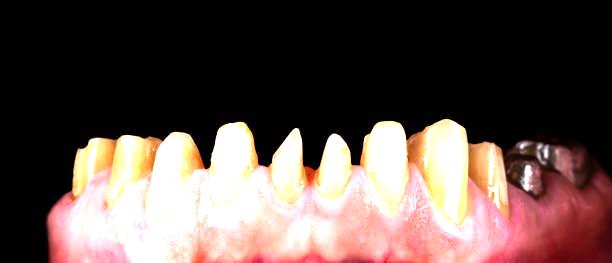
Condition: Calculus